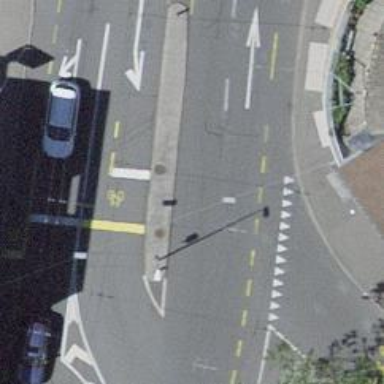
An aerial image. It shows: Primary highway with asphalt surface. There are sidewalks on both sides and dedicated lane for cyclists. Trolley wires are installed along the route.